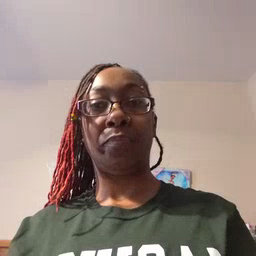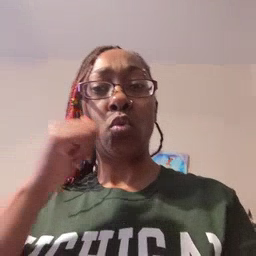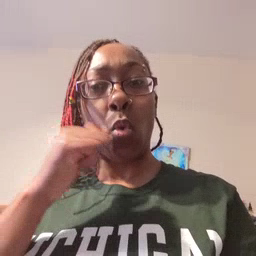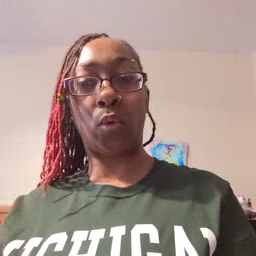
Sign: girl